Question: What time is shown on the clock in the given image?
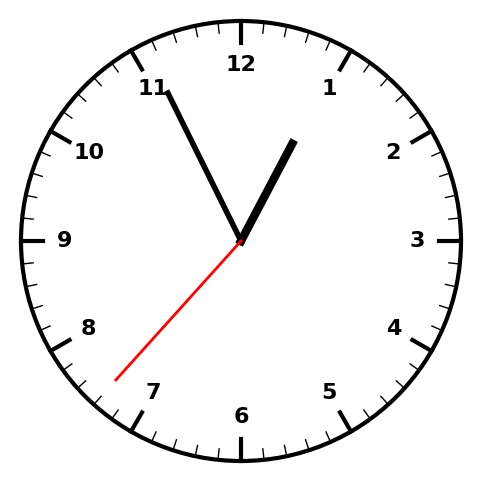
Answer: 12:55:37